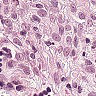
Metastatic tissue present: yes